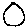
Label: circle